Question: I am plotting bar chart over map with following code as suggested on: <URL>
'''
ddf = read.table(header=T, sep=",", text="
country, val1, val2, val3
Nigeria,5,10,8
China,25,12,20
Brazil,50,9,20
Italy,75,25,5
Australia,100,5,25
")
ddf = structure(list(country = structure(c(5L, 3L, 2L, 4L, 1L), .Label = c("Australia",
"Brazil", "China", "Italy", "Nigeria"), class = "factor"), val1 = c(5L,
25L, 50L, 75L, 100L), val2 = c(10L, 12L, 9L, 25L, 5L), val3 = c(8L,
20L, 20L, 5L, 25L)), .Names = c("country", "val1", "val2", "val3"
), class = "data.frame", row.names = c(NA, -5L))
require (rworldmap)
sPDF <- joinCountryData2Map(ddf
, joinCode = "NAME"
, nameJoinColumn = "country"
, verbose = TRUE)
plot(getMap())
require(TeachingDemos)
df <- cbind(ddf, sPDF@data[sPDF@data$ADMIN %in% ddf$country, c("LON", "LAT")])
for (i in 1:nrow(df))
subplot(barplot(height=unlist(df[i, 2:4], use.names=F),
axes=F,
col=rainbow(3), ylim=range(df[,2:4])),
x=df[i, 'LON'], y=df[i, 'LAT'], size=c(.3, .3))
'''
The bars are getting plotted very well but the sizes are not corresponding. The plot looks like following (notice that the highest first bar is over Nigeria and not Australia and Brazil's first bar should be bigger than China's):

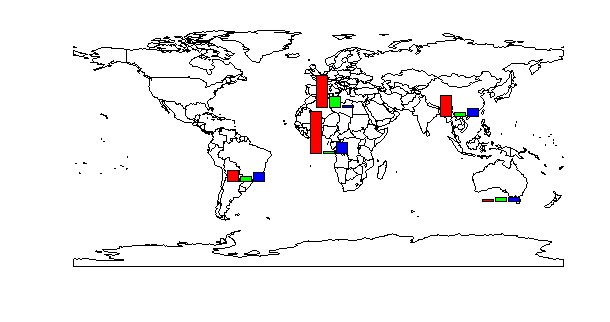
Answer: Reason behind that was you are doing ... And data returned by 'sPDF@data[sPDF@data$ADMIN %in% ddf$country, c("LON", "LAT")]' is not in same seq as they are in ddf.. Try this
'''
df <- merge(x = ddf, y = sPDF@data[sPDF@data$ADMIN %in% ddf$country, c('ADMIN',"LON", "LAT")],
by.x= 'country', by.y = 'ADMIN')
for (i in 1:nrow(df))
subplot(barplot(height=unlist(df[i, 2:4], use.names=F),
axes=F,
col=rainbow(3), ylim=range(df[,2:4])),
x=df[i, 'LON'], y=df[i, 'LAT'], size=c(.3, .3))
'''
Result after this would be

In above graph range for all bar chart is same i.e. 5 to 100 what you have mentioned in your code snippet.